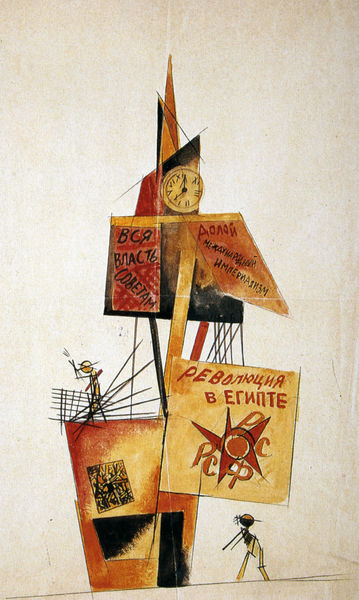
Titel: Zeitungskiosk
Künstler: Alexander Rodtschenko
Standort: Moskau
Institution: Rodtsckenko-Archiv
Schlagwörter: schatten, gelb, komposition, menschen, ocker, braun, hüte, licht, männer, orange, pfeiler, schwarz, symbol, zeichnung, rot, beige, architektur, mensch, figur, boot, turm, skulptur, schiff, schrift, segel, fahnen, moderne, segelschiff, russland, abstrakt, flächen, grafik, graphik, linien, figuren, masten, seile, uhr, collage, rechtecke, gerüst, stangen, stern, revolution, buchstaben, worte, schraffiert, gestalten, tribühne, stäbe, konstruktion, männchen, zeiger, russisch, plakate, sozialismus, uhrzeit, kyrillisch, aufragend